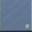
Piece: xx